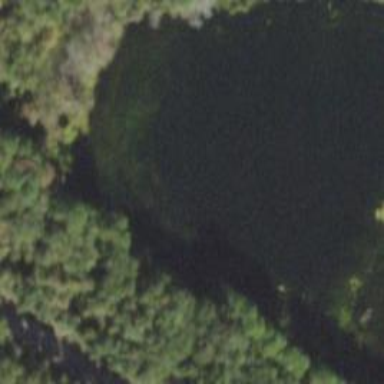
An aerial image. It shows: Reservoir of water.